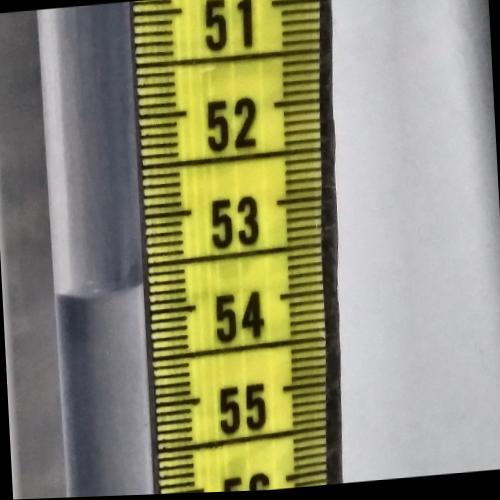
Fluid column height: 53.7 cm